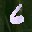
Label: 6